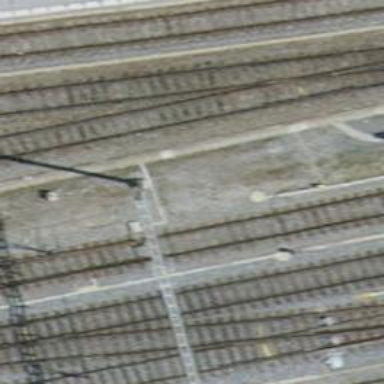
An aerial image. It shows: Railway switch.